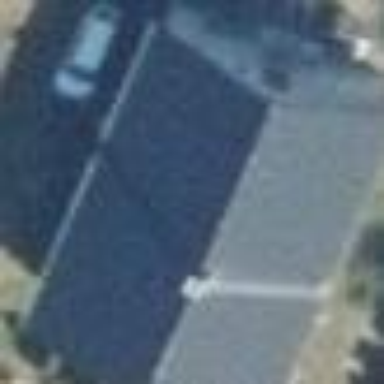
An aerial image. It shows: Detached building.